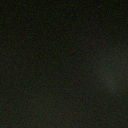
Screen state: off